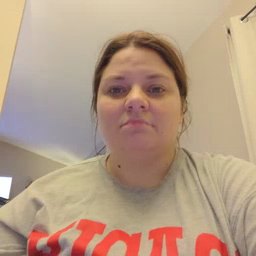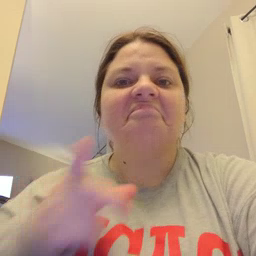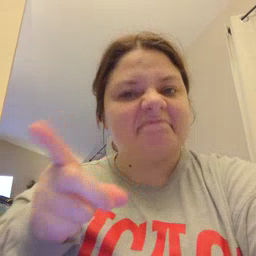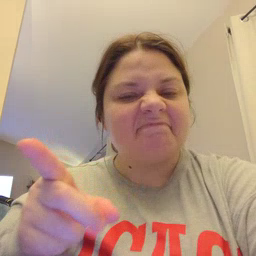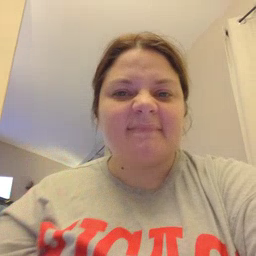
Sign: hesheit